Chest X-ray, PA view. Patient: 76 years old, sex M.
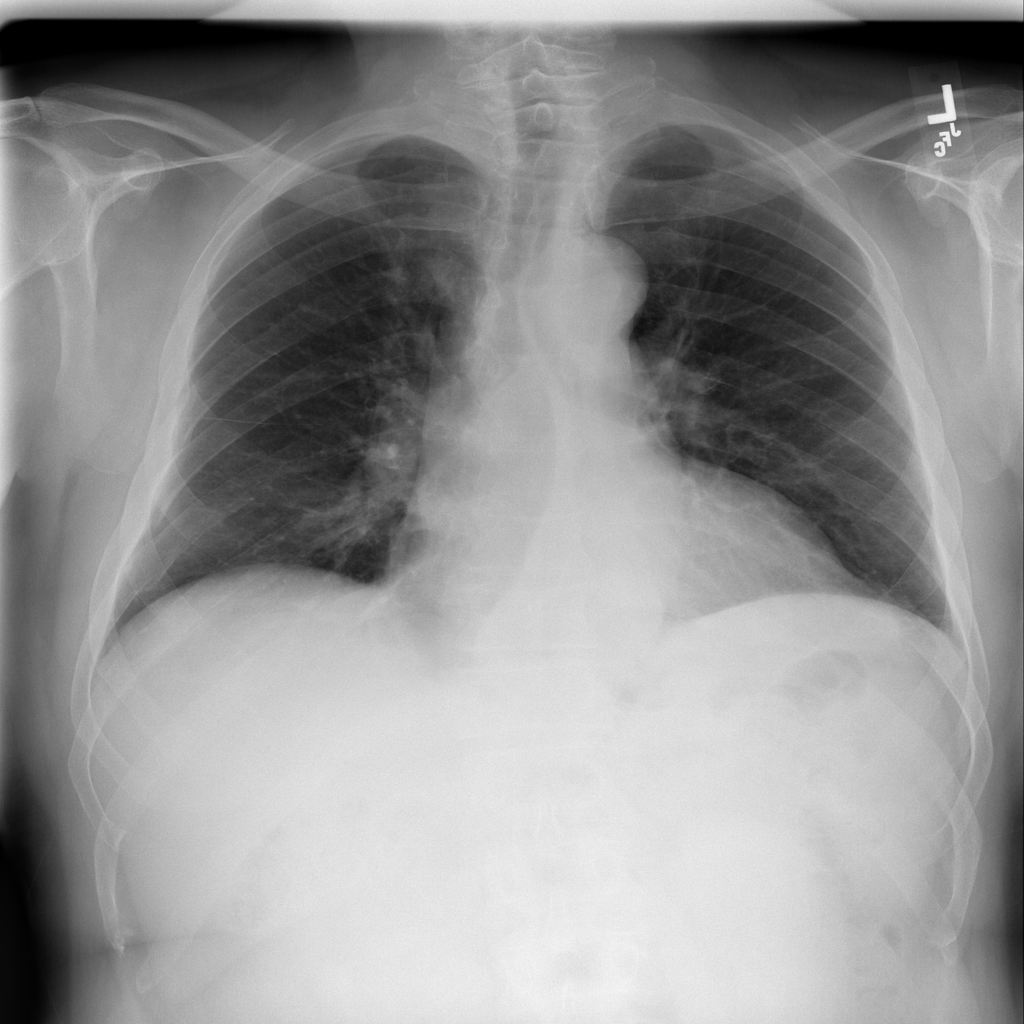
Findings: No Finding